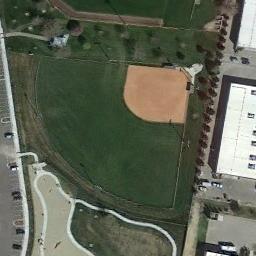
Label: baseball_diamond